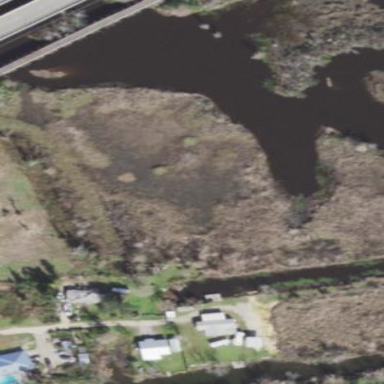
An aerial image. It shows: Marshy wetland area.